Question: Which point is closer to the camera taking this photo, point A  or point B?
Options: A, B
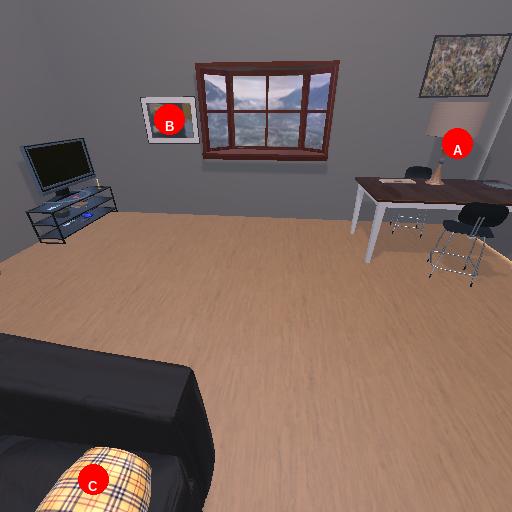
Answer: A